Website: home-depot
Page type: account-dashboard
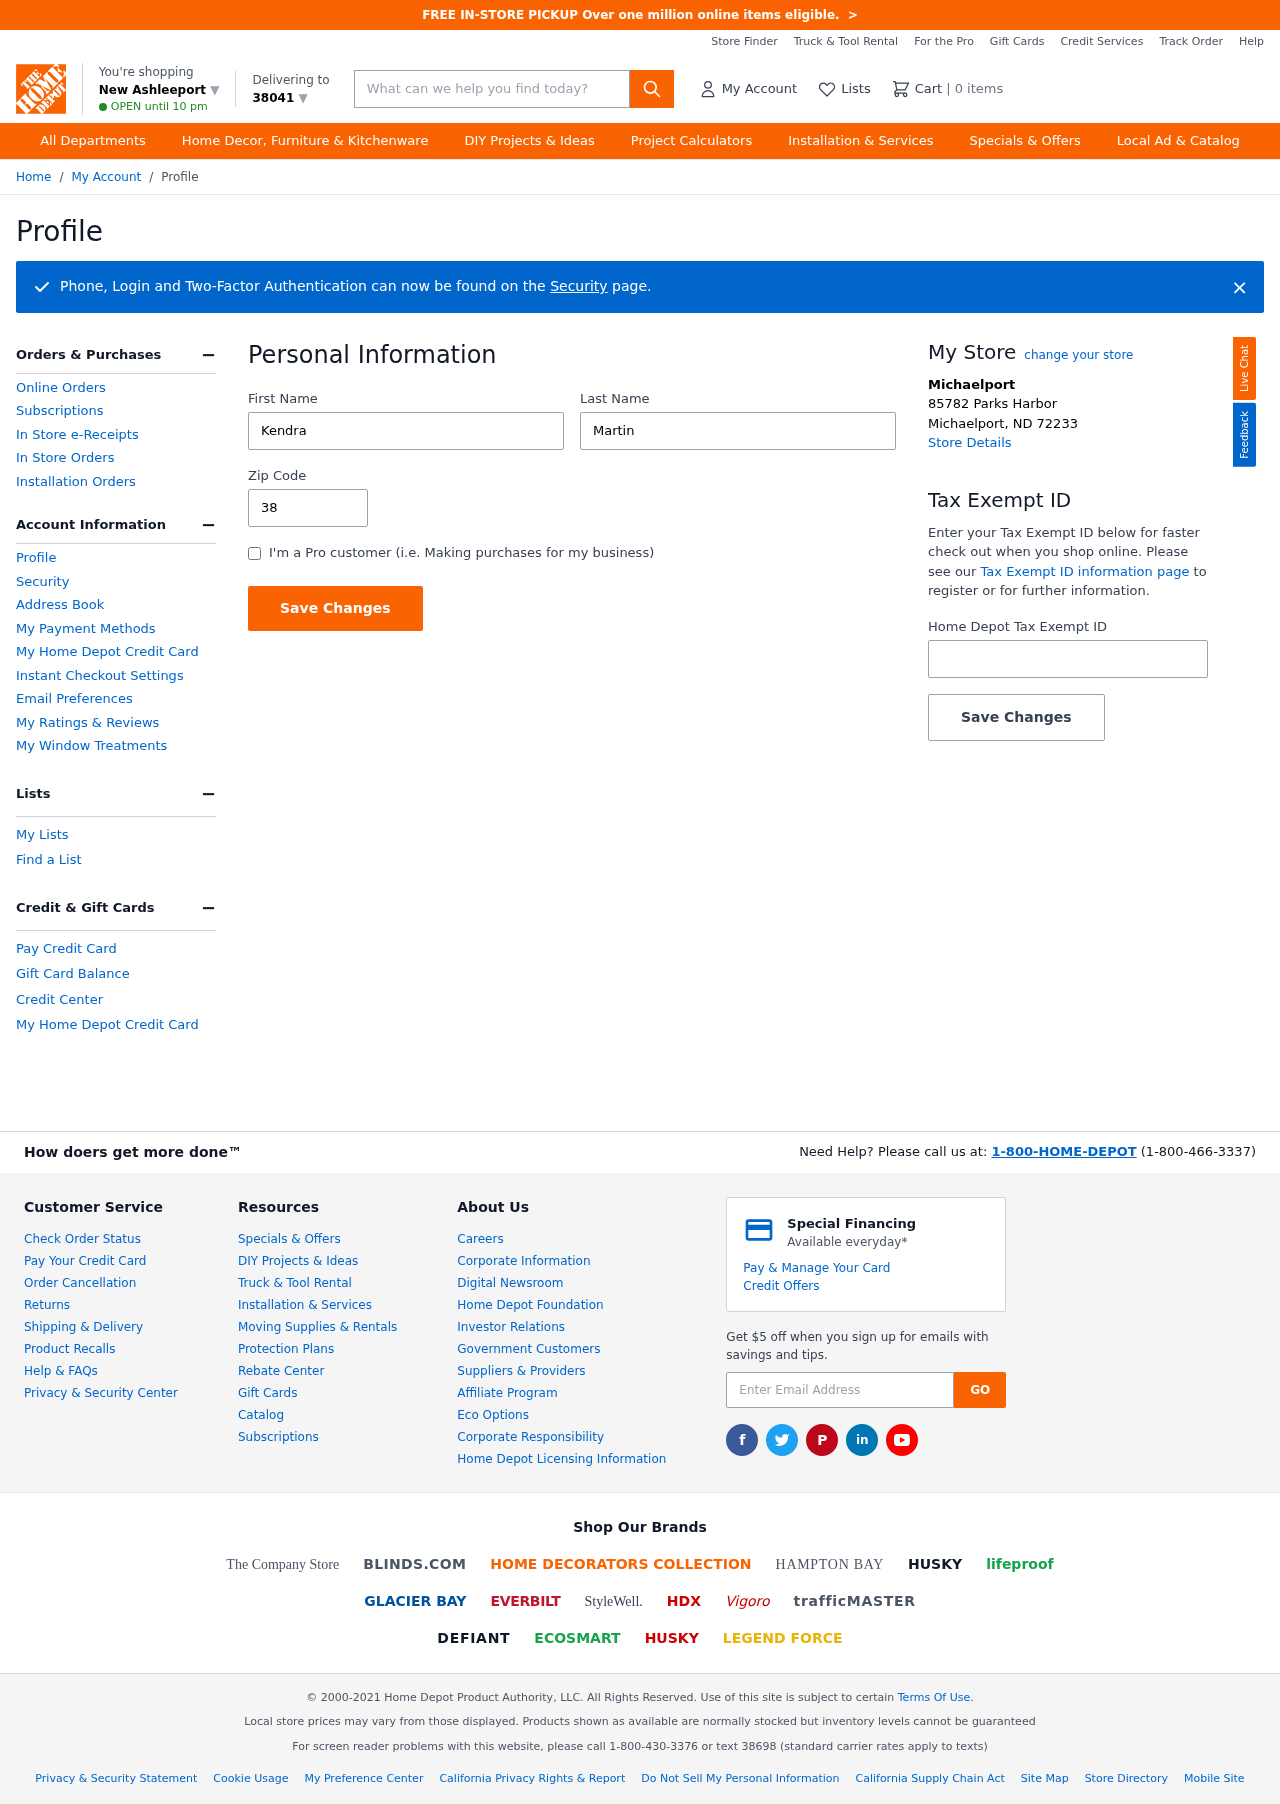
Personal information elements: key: PII_CITY
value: New Ashleeport ▼
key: PII_FIRSTNAME
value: Kendra
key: PII_LASTNAME
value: Martin
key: PII_LOCATION1_CITY
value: Michaelport
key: PII_LOCATION1_CITY_STATE_ZIP
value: Michaelport, ND 72233
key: PII_LOCATION1_STREET
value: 85782 Parks Harbor
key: PII_POSTCODE
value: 38041 ▼
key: PII_POSTCODE
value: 38041
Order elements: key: ORDER_NUM_ITEMS
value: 0
Search elements: key: HEADER_SEARCH
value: What can we help you find today?